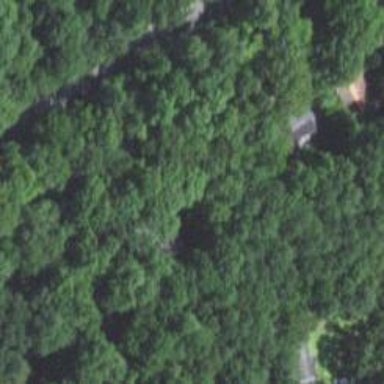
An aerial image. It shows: Mixed woodland with variety of leaf types and cycles.